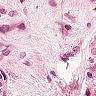
Metastatic tissue present: yes